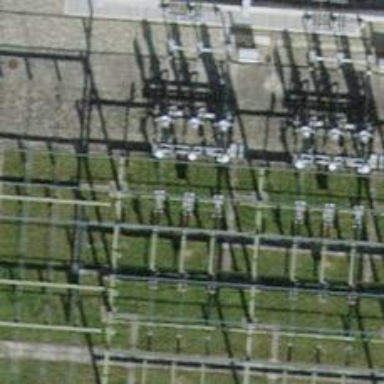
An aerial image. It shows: Switch used for power control.